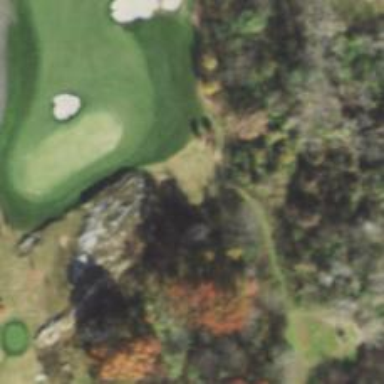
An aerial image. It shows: Path used for both walking and golf.